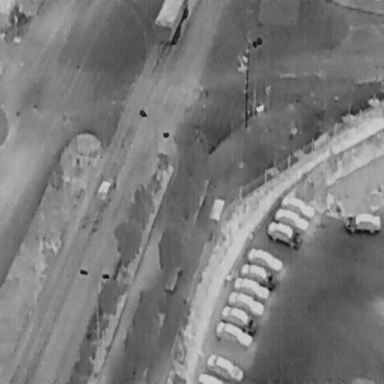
There are 13 objects shown in the infrared image, including an OtherVehicle, and 12 Cars.